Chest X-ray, AP view. Patient: 30 years old, sex M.
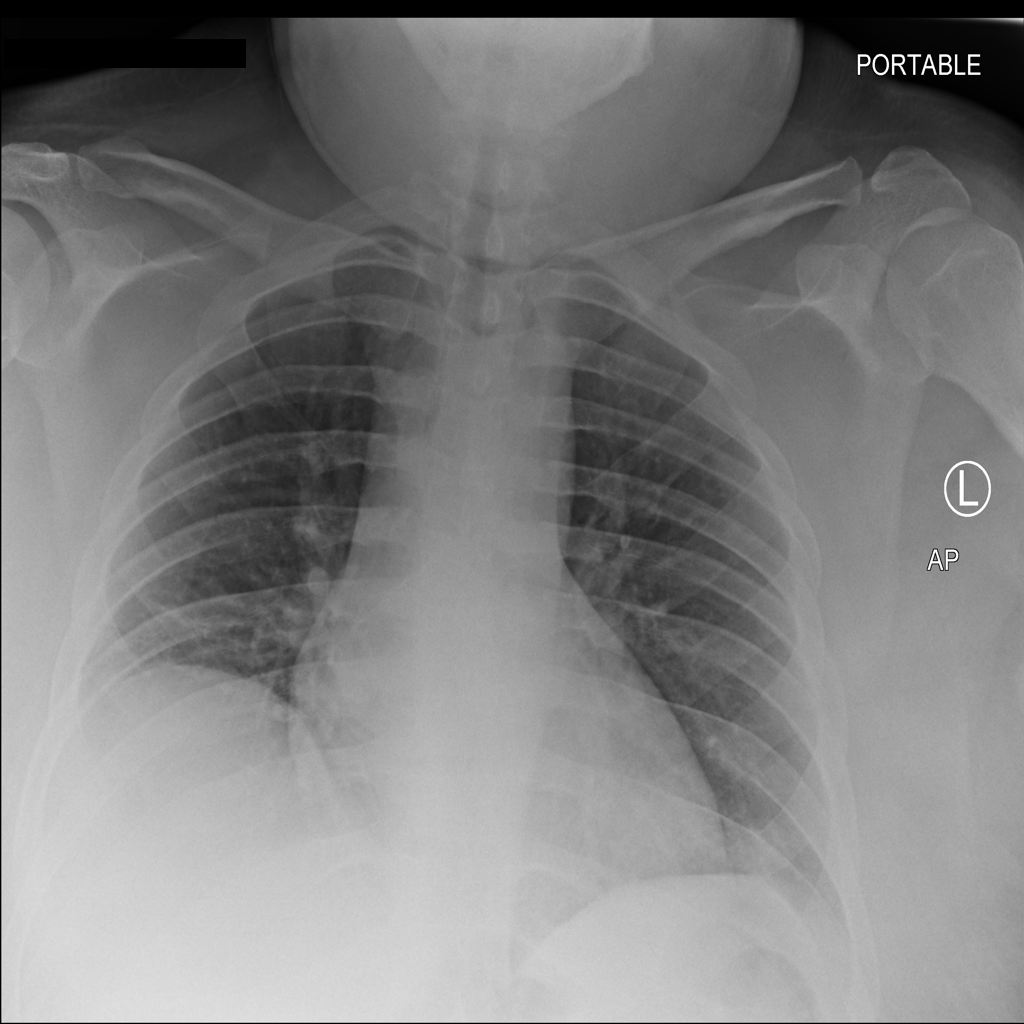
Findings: Atelectasis